The image folds the raw vibration samples of a bearing signal into a 2-D grayscale square (signal-to-image encoding). Classify the bearing condition as one of: normal, inner_race, outer_race, ball.
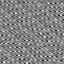
Answer: outer_race